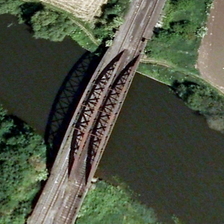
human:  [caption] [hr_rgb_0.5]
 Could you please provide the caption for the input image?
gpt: some green trees are in two sides of a black river with a bridge .

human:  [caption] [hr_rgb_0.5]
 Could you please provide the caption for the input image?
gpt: some green trees are in two sides of a black river with a bridge .

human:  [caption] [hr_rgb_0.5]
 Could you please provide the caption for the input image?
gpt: some green trees are in two sides of a black river with a bridge .

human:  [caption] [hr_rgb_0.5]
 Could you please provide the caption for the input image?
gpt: some green trees are in two sides of a black river with a bridge .

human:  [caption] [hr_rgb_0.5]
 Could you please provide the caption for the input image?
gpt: some green trees are in two sides of a black river with a bridge .